Question: I have the below code, based on one of the API samples. A click on the map creates a marker. A click on the marker opens up an info window. Now I want a click on the info window to do something. E.g. a click anywhere might close it, as opposed to the little cross in the corner. Or a click on it might open a new URL. Etc.
Unfortunately it seems there is no "click" event for info windows.
The closest I've got is shown as a commented out line below: I wrap my info window content in a div, and give that an 'onClick'. This works, but there is a big border around it. I really want to be able to click anywhere in the info window box.
Is there a way?
'''
<!DOCTYPE html>
<html>
<head>
<meta name="viewport" content="initial-scale=1.0, user-scalable=no">
<meta charset="utf-8">
<title>Click Test</title>
<script src="https://maps.googleapis.com/maps/api/js?sensor=false"></script>
<script>
google.maps.visualRefresh = true; //New look visuals.
function initialize() {
var useragent = navigator.userAgent;
var mapdiv = document.getElementById("map-canvas");
if (useragent.indexOf('iPhone') != -1 || useragent.indexOf('Android') != -1 ) {
mapdiv.style.width = '100%';
mapdiv.style.height = '100%';
} else {
mapdiv.style.width = '400px';
mapdiv.style.height = '600px';
}
var mapOptions = {
zoom:3,
center: new google.maps.LatLng(37.09024, -95.712891),
mapTypeId: google.maps.MapTypeId.TERRAIN
};
var map = new google.maps.Map(document.getElementById('map-canvas'),
mapOptions);
google.maps.event.addListener(map, 'click', function(event) {
placeMarker(event.latLng);
});
function placeMarker(location) {
var marker = new google.maps.Marker({
position: location,
map: map
});
var infowindow = new google.maps.InfoWindow({
//content: "<div onClick='test1()'>(lat,lng):<br/>"+location.lat()+","+location.lng()+"</div>"
content: "(lat,lng):<br/>"+location.lat()+","+location.lng()
});
google.maps.event.addListener(marker, 'click', function() {
infowindow.open(marker.get('map'), marker);
infowindow.addListener('click',test1); //Does nothing
});
}
}
google.maps.event.addDomListener(window, 'load', initialize);
function test1(){alert("test1");}
</script>
</head>
<body>
<div id="map-canvas"></div>
</body>
</html>
'''
This image shows the problem when I use a clickable 'div' inside the content (background set to red to show the extent of the region I can make clickable, and also that I can style; if I set a negative margin I just get scrollbars, not a bigger region!). It is the whole white area I want to be clickable, not just that red rectangle.

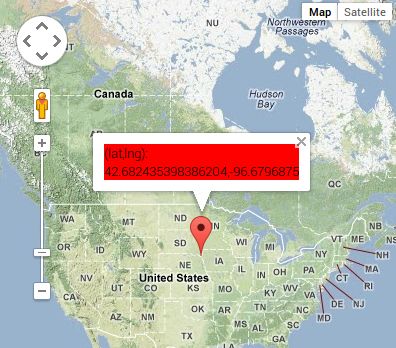
Answer: I decided to use InfoBox found in the <URL>' line with this one:
'''
var infowindow = new InfoBox({
closeBoxURL:"",
content: '<div onClick="test1();return false;" style="background:white;opacity:0.8;padding:8px">(lat,lng):<br/>'+
location.lat()+","+location.lng()+"</div>"
});
'''
By setting closeBoxUrl to a blank string I get no close option. I added a large padding just so you can see that clicking right to the edge does indeed work.
You can also do it this way. I also use the boxClass option so the formatting is done in CSS:
'''
var infoContent=document.createElement('div');
infoContent.innerHTML="(lat,lng):<br/>"+location.lat()+","+location.lng();
infoContent.onclick=test1;
var infowindow = new InfoBox({
closeBoxURL:"",
boxClass:"marker_popup",
content: infoContent,
});
'''
(Aside, if doing it this way, on just some browsers it creates a marker below the InfoBox! Simplest fix is to change 'test1' so it looks like: 'function test1(event){alert("test1");event.preventDefault();return false;}' )
P.S. I chose InfoBox over InfoBubble, as the latter has no documentation, and it had no obvious advantages to compensate for that major flaw! InfoBox has <URL>